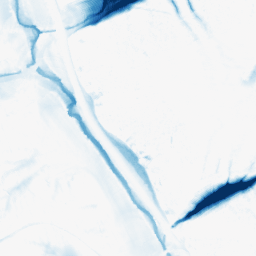
Category: morphological
Decomposition family: morphological
Decomposition parameters: operation: closing
size: 20
Upsampling method: quartic
Upsampling parameters: scale: 8
Upsampling scale: 8